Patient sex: M
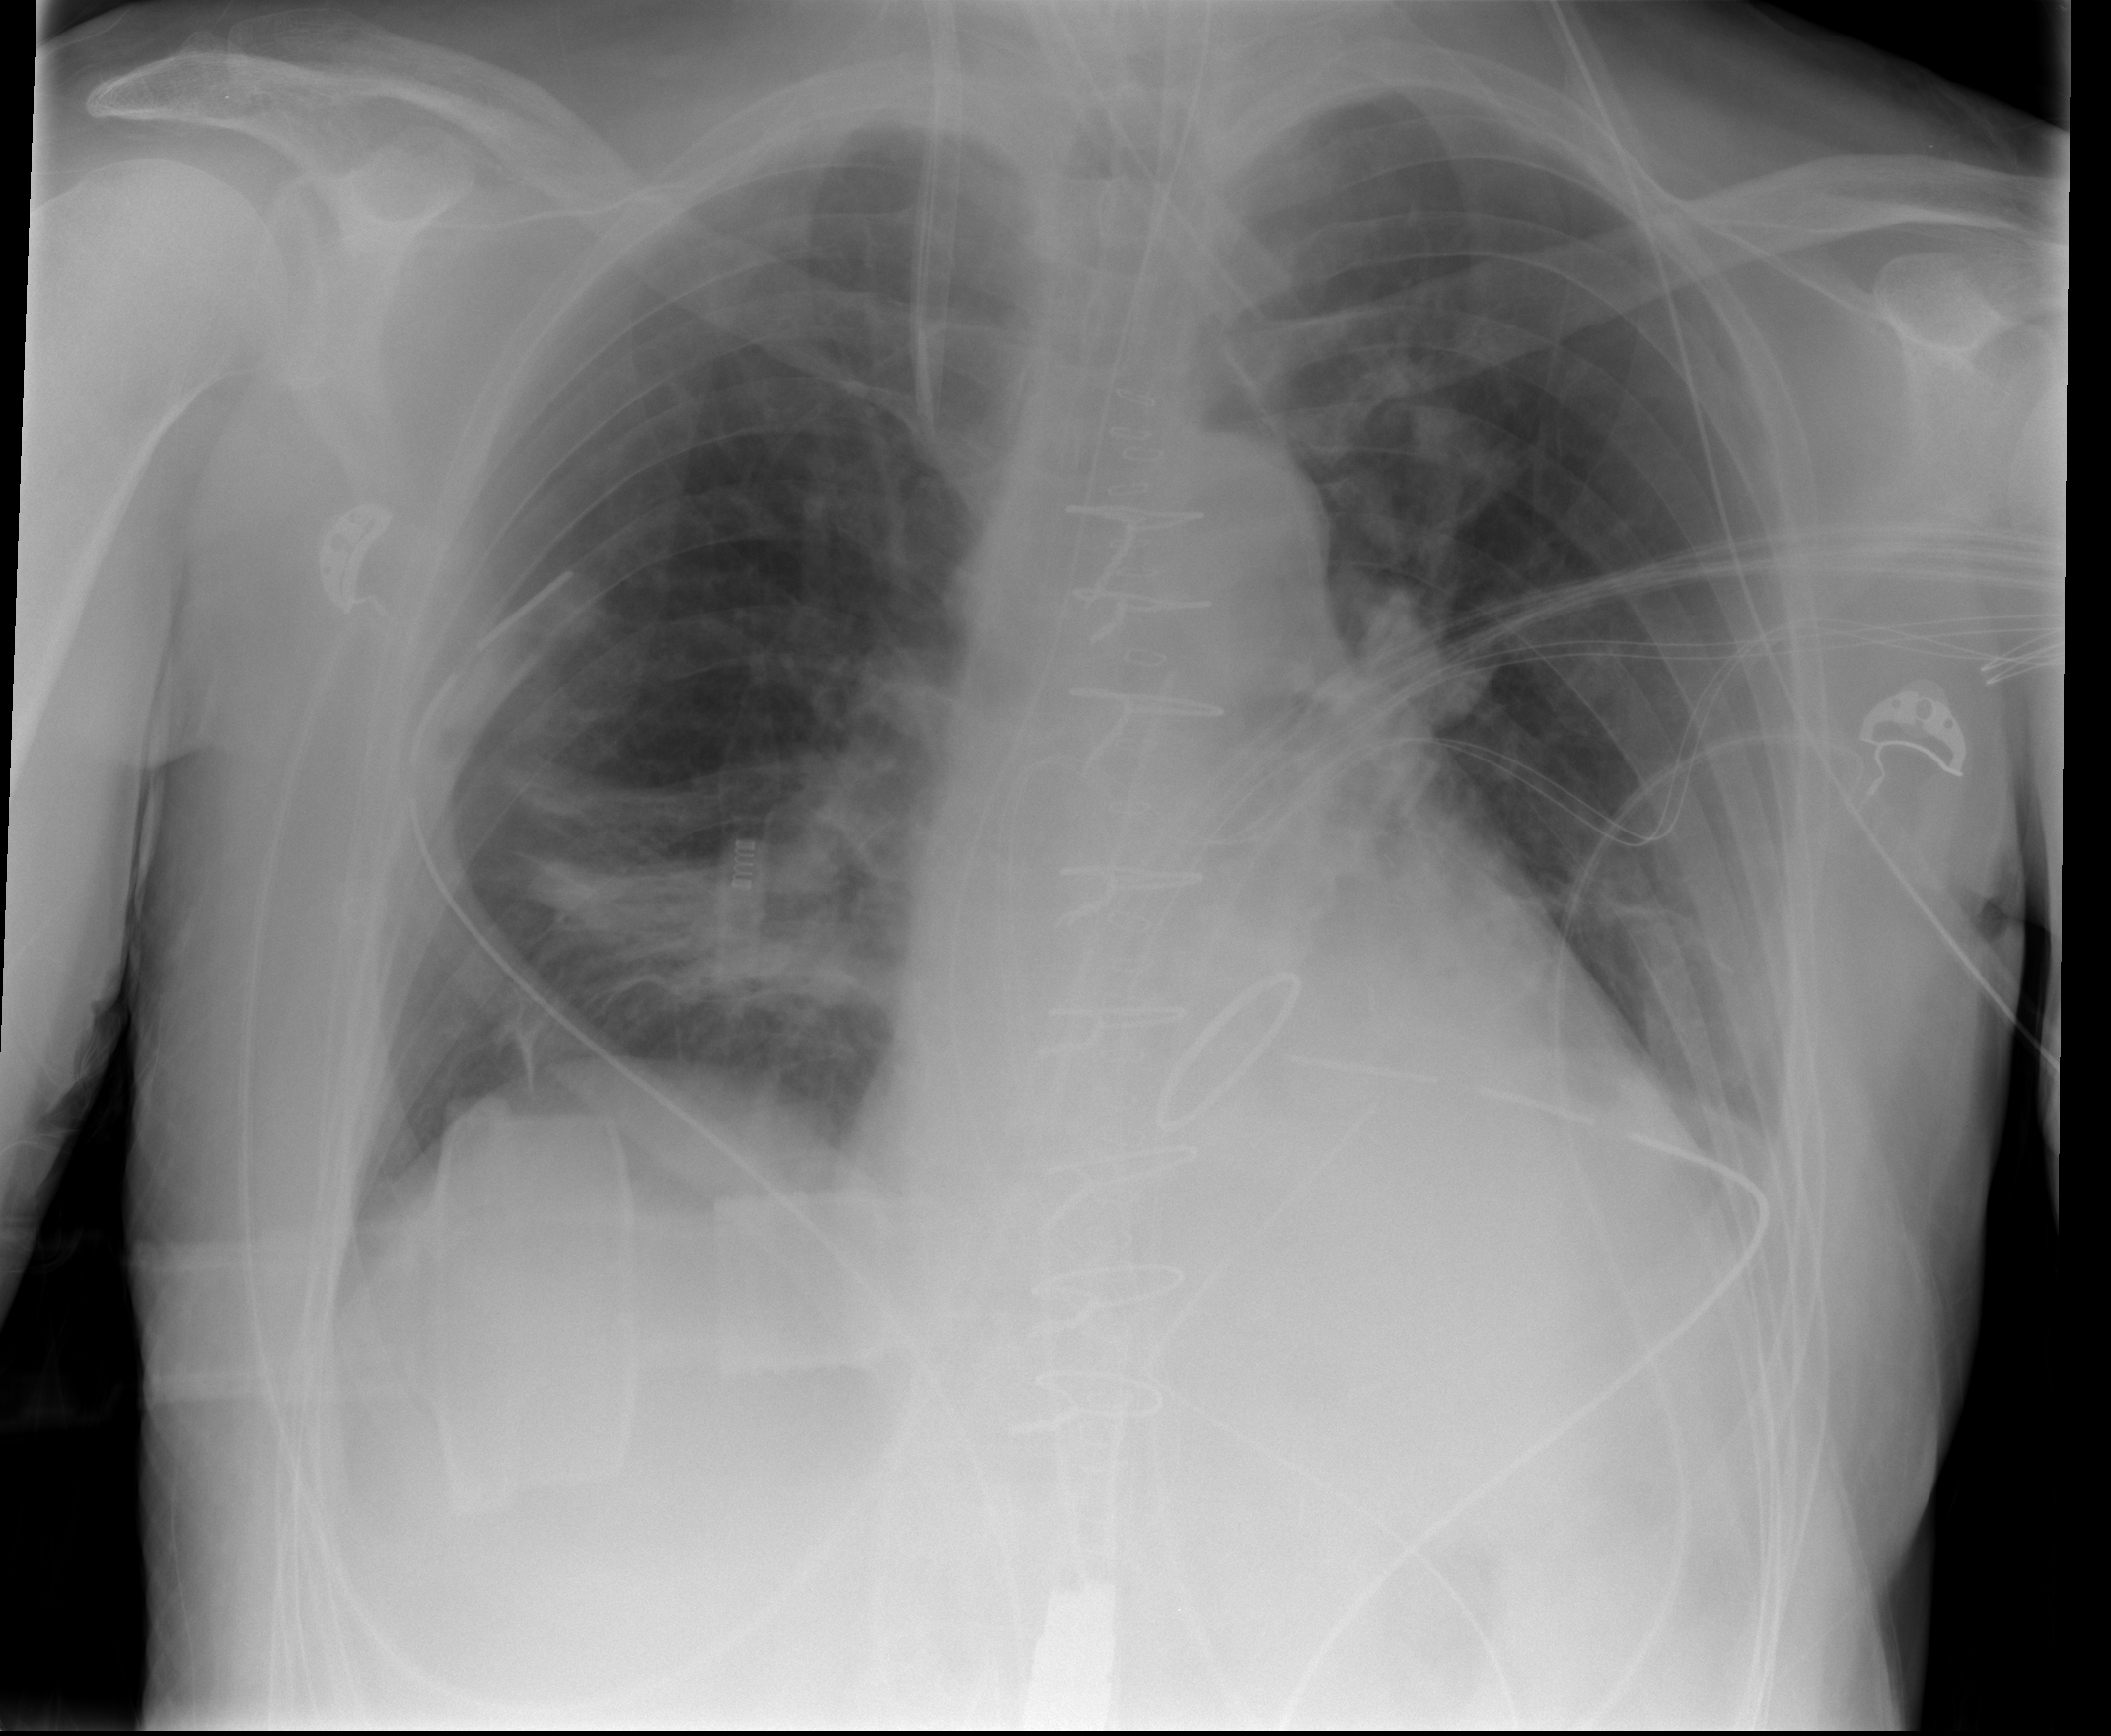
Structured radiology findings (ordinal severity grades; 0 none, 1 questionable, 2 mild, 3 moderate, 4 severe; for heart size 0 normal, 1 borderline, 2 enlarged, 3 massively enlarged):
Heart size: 1
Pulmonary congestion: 0
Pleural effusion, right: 0
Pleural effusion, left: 1
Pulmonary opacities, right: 2
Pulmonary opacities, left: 0
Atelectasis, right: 2
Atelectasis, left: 2